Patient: sex F, age 53
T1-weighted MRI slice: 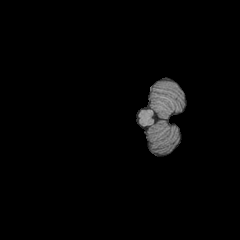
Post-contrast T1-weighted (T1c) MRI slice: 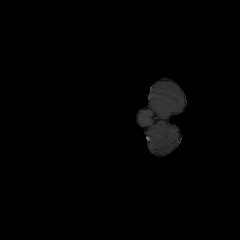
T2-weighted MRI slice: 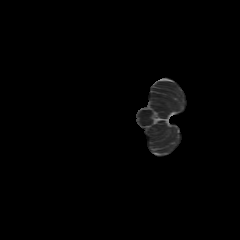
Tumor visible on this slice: no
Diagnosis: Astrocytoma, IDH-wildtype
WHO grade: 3